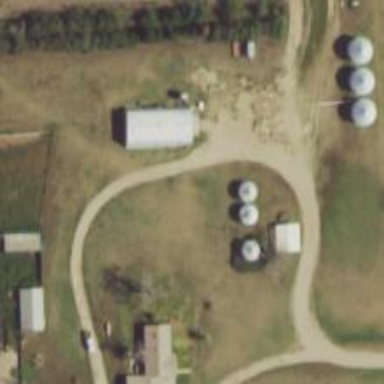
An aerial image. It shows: Silo.